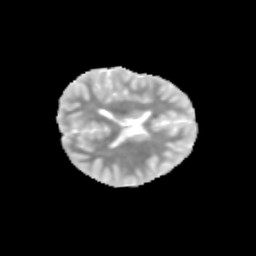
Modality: MD
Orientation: axial
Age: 9
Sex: female
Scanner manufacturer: siemens
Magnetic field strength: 3 T
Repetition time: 3.8 s
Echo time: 0.07 s